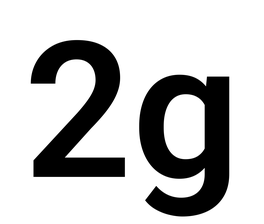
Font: Roboto_SemiBold